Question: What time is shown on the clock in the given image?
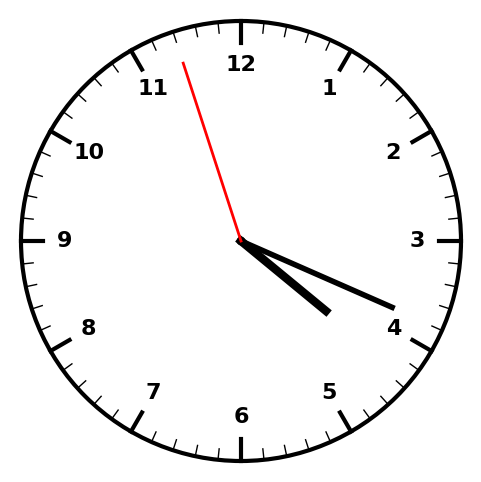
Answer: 04:18:57